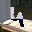
Label: 4